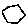
Label: hexagon